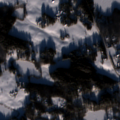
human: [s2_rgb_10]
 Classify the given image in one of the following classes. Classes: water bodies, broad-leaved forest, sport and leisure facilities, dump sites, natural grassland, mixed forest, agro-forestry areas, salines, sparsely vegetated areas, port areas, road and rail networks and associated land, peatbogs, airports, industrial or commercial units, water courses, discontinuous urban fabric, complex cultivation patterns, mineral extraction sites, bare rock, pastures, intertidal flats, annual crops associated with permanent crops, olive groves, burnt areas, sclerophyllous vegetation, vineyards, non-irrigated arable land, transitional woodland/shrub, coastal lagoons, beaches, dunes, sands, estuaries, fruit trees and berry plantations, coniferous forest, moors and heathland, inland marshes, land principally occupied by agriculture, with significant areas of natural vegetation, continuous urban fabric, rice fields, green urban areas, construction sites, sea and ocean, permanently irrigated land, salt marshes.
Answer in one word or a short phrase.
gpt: land principally occupied by agriculture, with significant areas of natural vegetation, mixed forest, water bodies